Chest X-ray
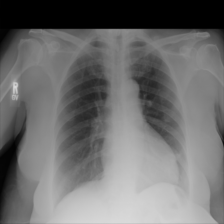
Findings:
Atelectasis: negative
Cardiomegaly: negative
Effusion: negative
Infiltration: negative
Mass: positive
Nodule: negative
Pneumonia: negative
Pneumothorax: negative
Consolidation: negative
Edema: negative
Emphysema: negative
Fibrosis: negative
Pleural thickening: negative
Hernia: negative